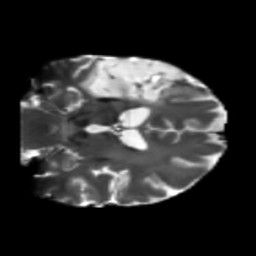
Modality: T2w
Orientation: coronal
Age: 66
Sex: male
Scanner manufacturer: siemens
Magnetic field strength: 3 T
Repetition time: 5.47 s
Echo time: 0.0854 s